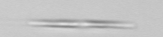
Label: pennate